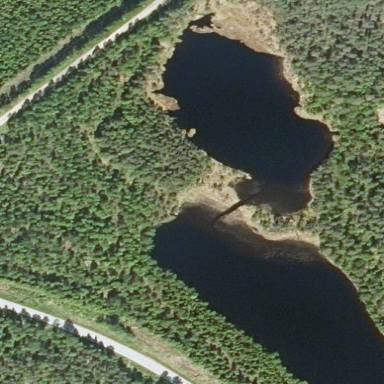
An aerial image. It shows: Pond with natural water.